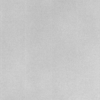
Label: dusty